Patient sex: M
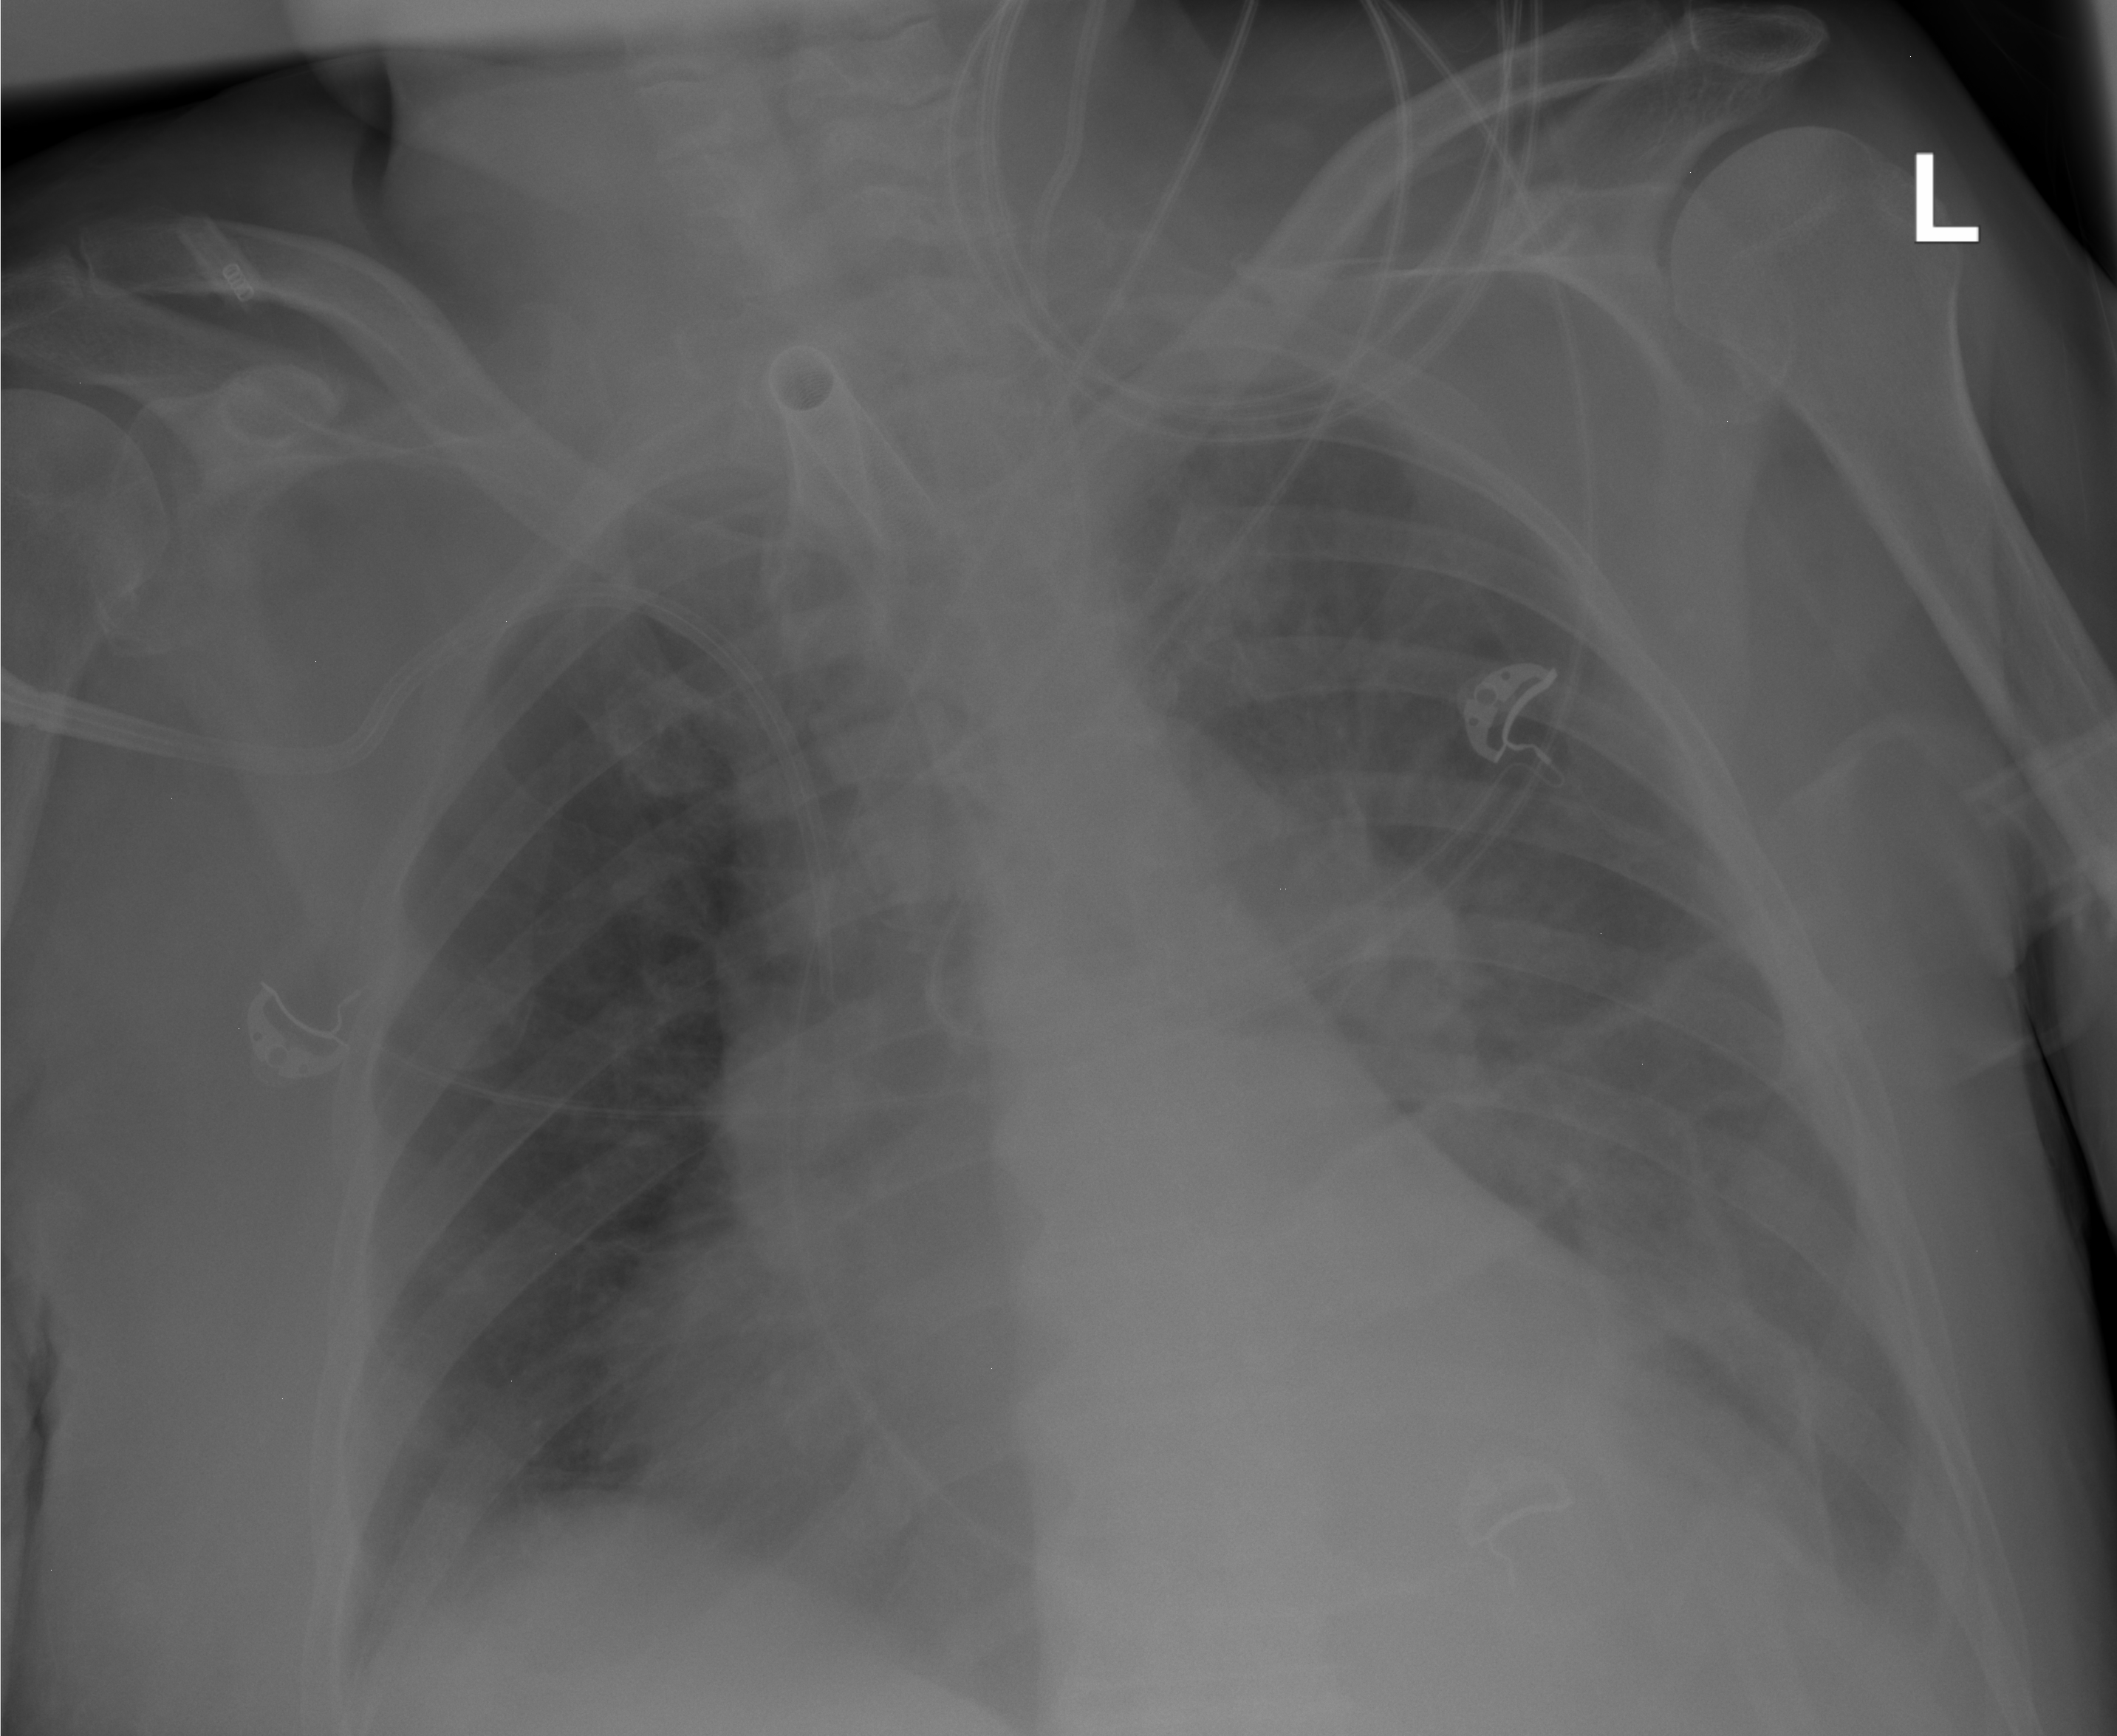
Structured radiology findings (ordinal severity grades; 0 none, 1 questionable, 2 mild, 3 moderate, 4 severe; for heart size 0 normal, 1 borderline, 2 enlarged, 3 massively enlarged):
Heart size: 3
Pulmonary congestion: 2
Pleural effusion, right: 1
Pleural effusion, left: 1
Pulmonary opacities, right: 0
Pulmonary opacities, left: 0
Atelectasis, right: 2
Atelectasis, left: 2